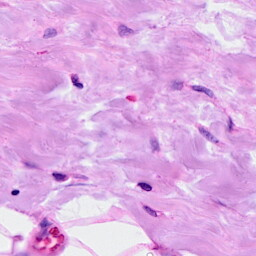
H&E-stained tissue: Breast